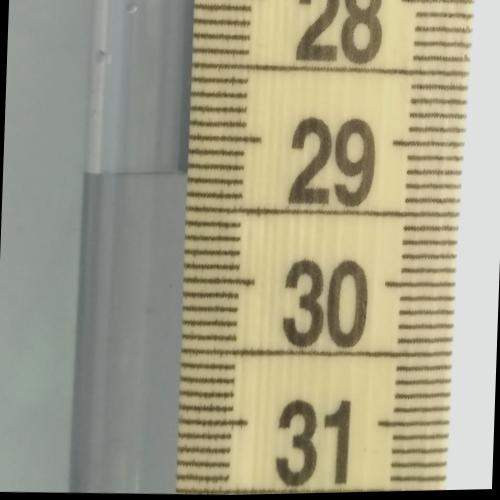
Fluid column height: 29.3 cm